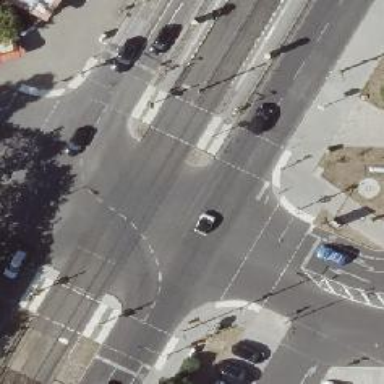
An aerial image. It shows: Footway located on traffic island.